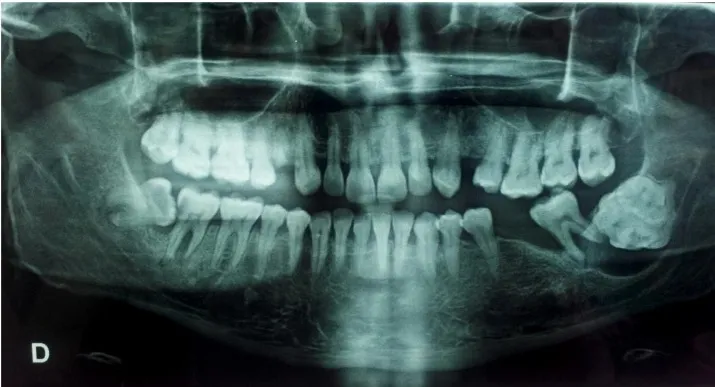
Panoramic radiograph showing the lesion as well defined radiopacity in the left side of the mandible in the angle region.
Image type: radiology (x_ray)